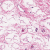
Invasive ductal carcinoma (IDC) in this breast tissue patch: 0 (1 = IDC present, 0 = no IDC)